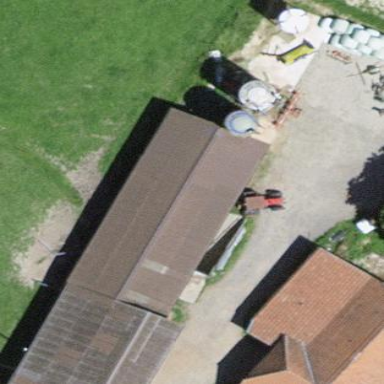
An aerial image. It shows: Barn.